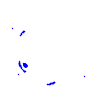
Particle: pion